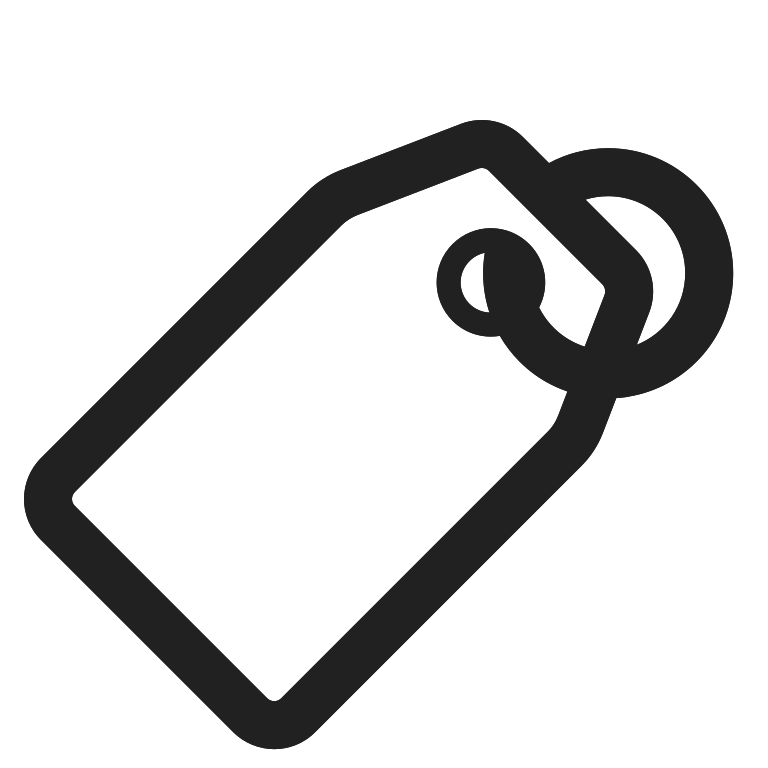
label high contrast